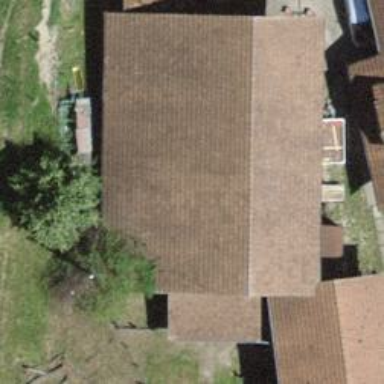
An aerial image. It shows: Barn.